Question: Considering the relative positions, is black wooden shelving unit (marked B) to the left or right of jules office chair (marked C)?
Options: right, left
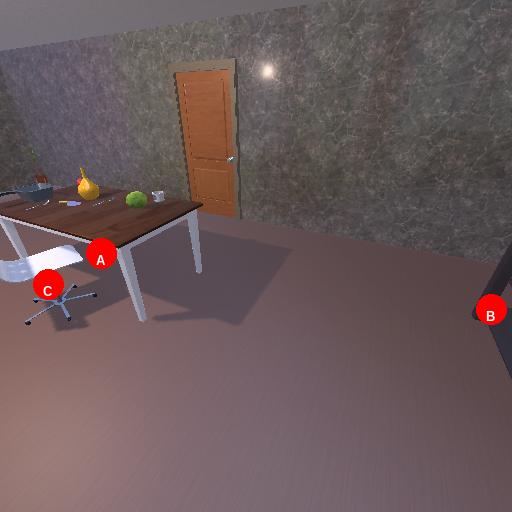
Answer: right